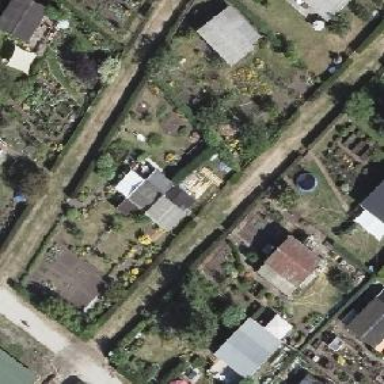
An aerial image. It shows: Plot in the allotments.